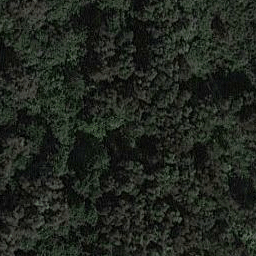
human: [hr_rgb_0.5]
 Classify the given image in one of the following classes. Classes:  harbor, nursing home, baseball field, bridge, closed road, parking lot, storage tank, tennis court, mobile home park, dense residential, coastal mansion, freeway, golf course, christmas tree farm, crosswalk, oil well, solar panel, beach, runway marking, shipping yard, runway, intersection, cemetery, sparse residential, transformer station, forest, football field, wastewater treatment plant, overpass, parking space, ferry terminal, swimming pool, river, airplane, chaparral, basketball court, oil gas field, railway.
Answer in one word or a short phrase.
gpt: forest